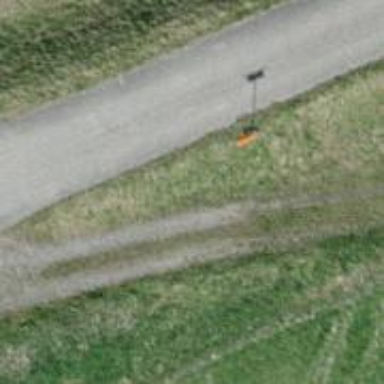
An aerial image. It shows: Pole supporting roof covering pipeline marker.